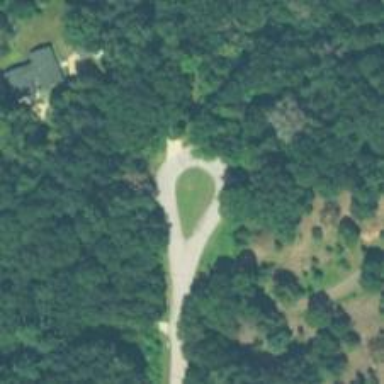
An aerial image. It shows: Turning loop on the road.